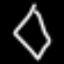
Label: diamond